Field crop: tomato
Growth stage: 1
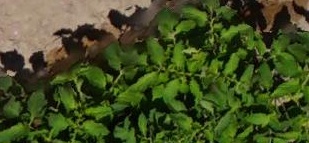
Species: tomato